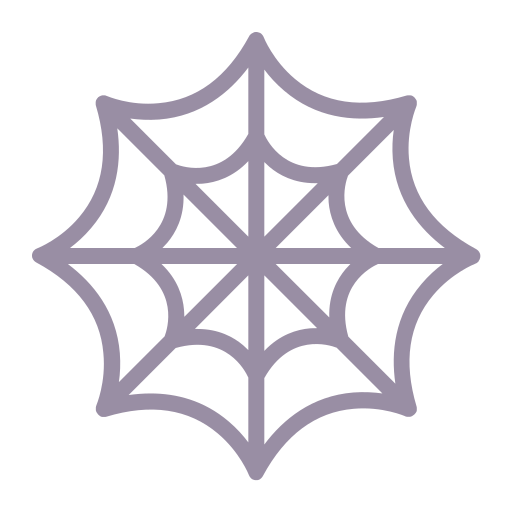
spider web flat